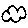
Label: cloud